A bearing vibration time series has been folded into this square grayscale image, one row per segment of consecutive samples. Classify the bearing condition as one of: normal, inner_race, outer_race, ball.
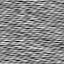
Answer: normal